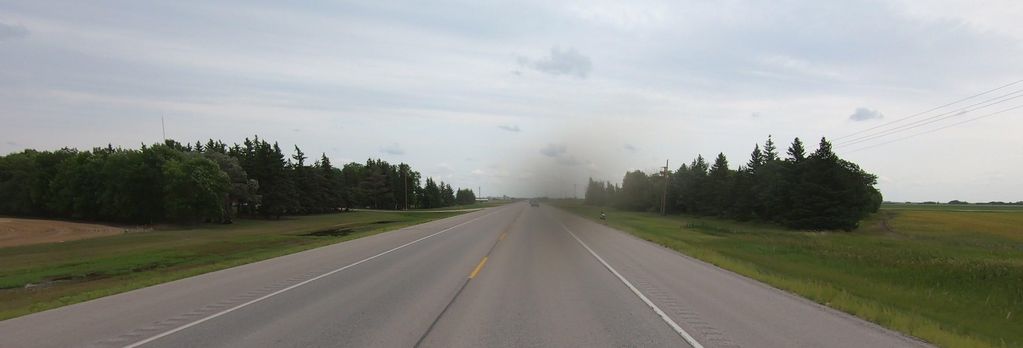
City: winnipeg